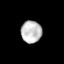
Tissue: prostate
Cell type: T cells
Senescence score: 0.2942
Nuclear area (px): 445
Mean DAPI intensity: 193.348